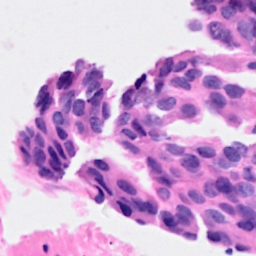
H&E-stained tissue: Breast